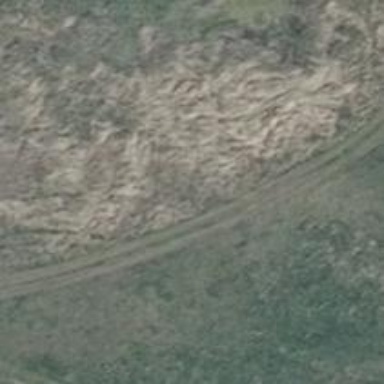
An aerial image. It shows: Track with very rough surface.